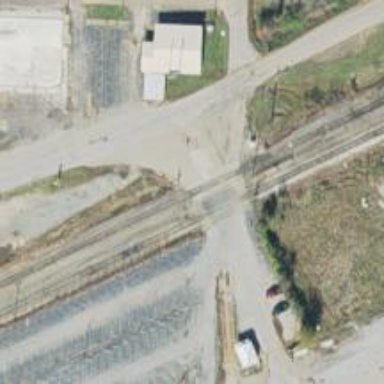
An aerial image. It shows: Railway level crossing.